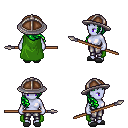
a pixel art fantasy rpg character, female body template, dark elf, purple skin, green cape, metal pants, green right-swept hairstyle, chain helm, gray slippers, spear, four views (front, back, left, right), 2x2 character sprite sheet, small pixel art, hard edges, no anti-aliasing